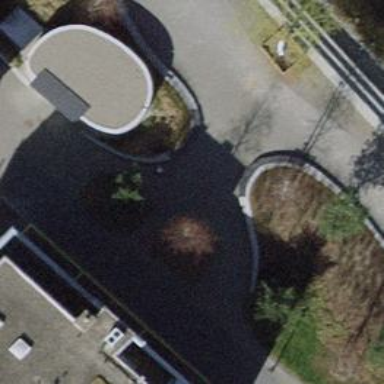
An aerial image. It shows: Black bench.